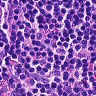
Metastatic tissue present: no